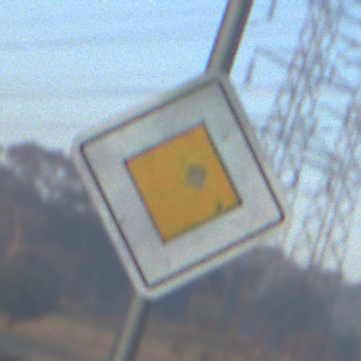
Verkehrszeichen: Vorfahrtsstrasse
Umgebung: Outdoor, Nature
Tageszeit: Dawn
Wetter: Clear
Licht: Natural
Jahreszeit: NotSpecified
Kontrast: LowContrast